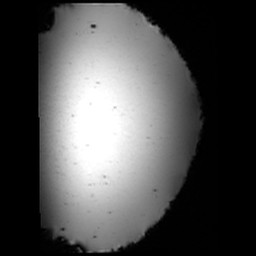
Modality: SWI
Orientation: coronal
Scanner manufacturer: siemens
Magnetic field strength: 3 T
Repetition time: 0.03 s
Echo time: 0.02 s